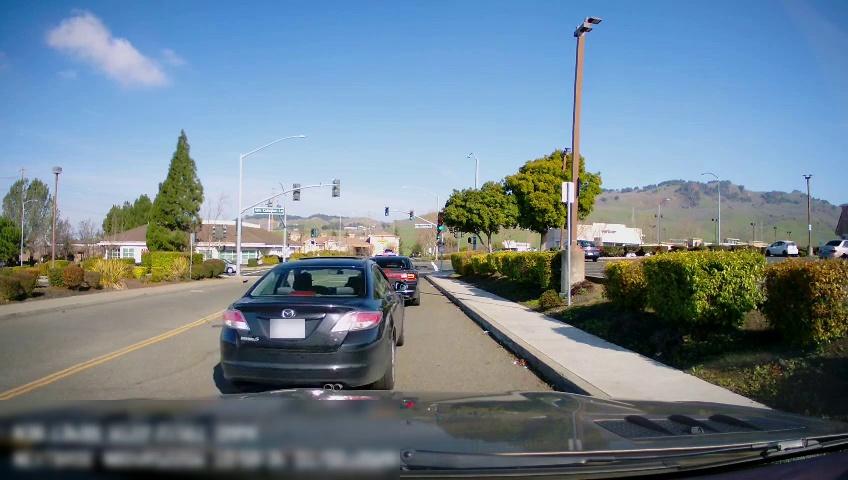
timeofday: Day
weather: Sunny
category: Drivable Space
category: Vehicles | SUV
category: Vehicles | Car
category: Vehicles | Car
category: Vehicles | Car
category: Vehicles | Car
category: Vehicles | Car
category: Vehicles | Car
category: Lanes | Current Lane
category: Lanes | Alternate Lane
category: Traffic | Signs
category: Traffic | Lights
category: Traffic | Lights
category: Traffic | Lights
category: Traffic | Lights
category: Traffic | Lights
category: Traffic | Signs
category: Traffic | Signs
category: Traffic | Lights
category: Traffic | Lights
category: Traffic | Signs
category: Traffic | Lights
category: Traffic | Lights